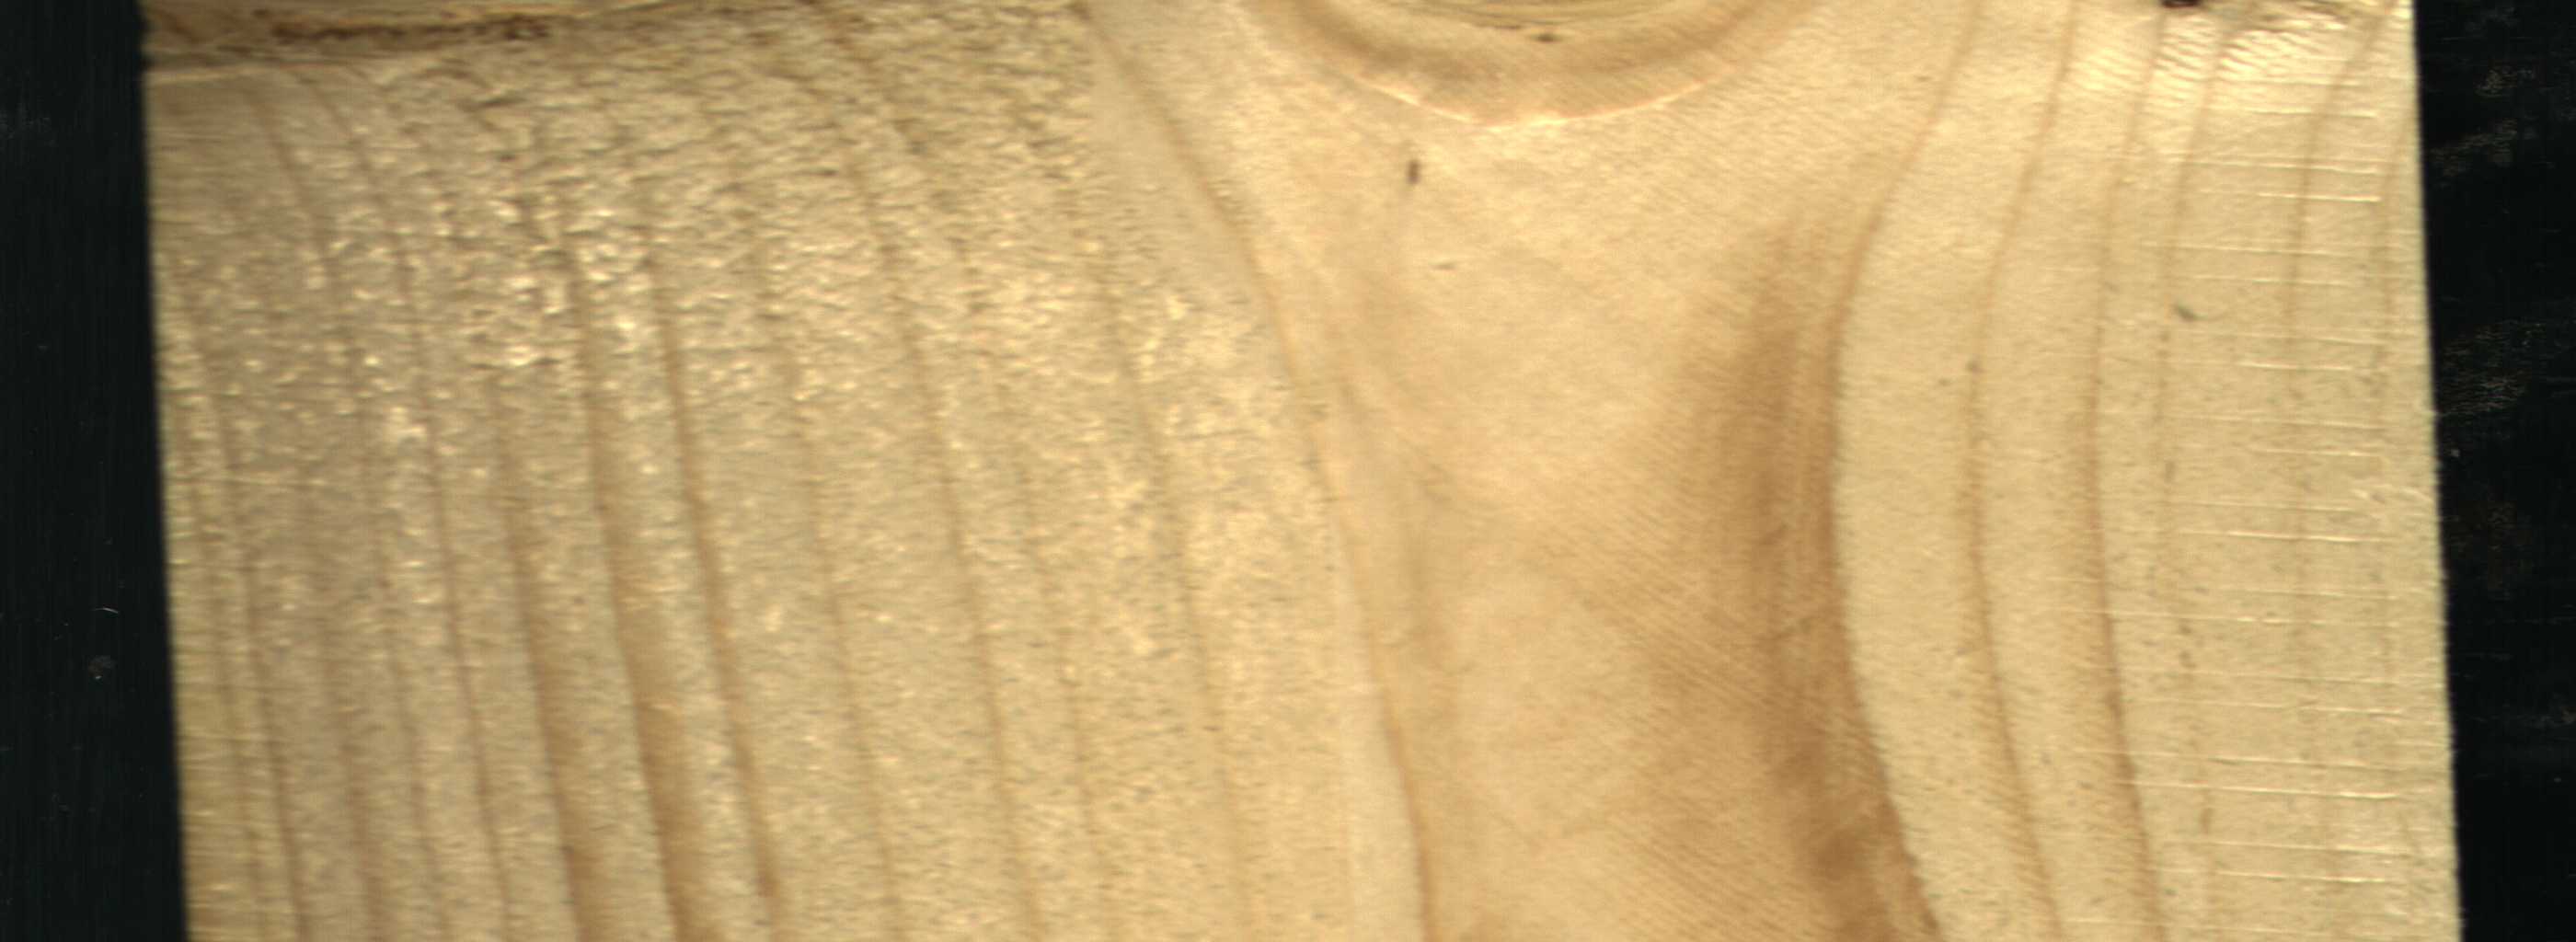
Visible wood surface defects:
Live_Knot
Live_Knot